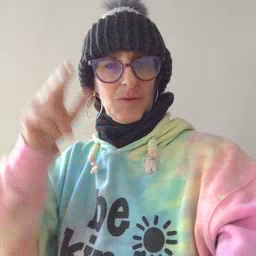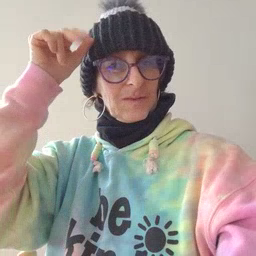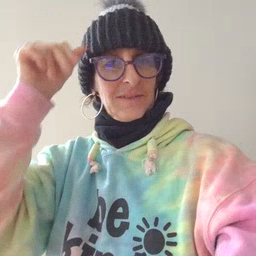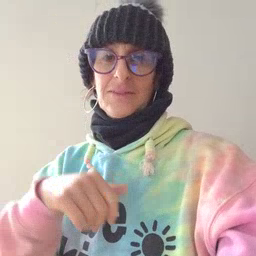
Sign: horse